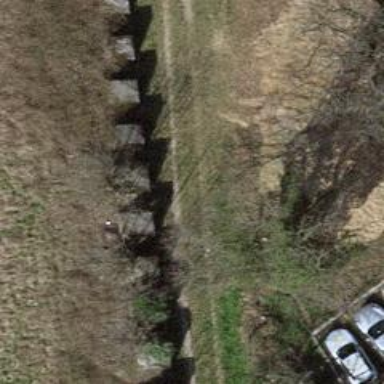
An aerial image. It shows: Block barrier.